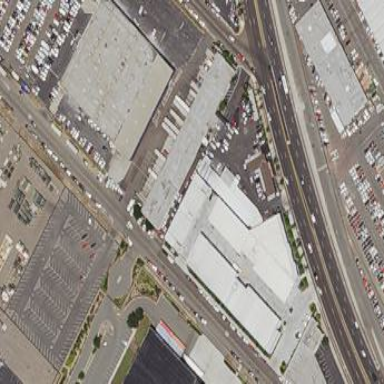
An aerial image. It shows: Industrial building.